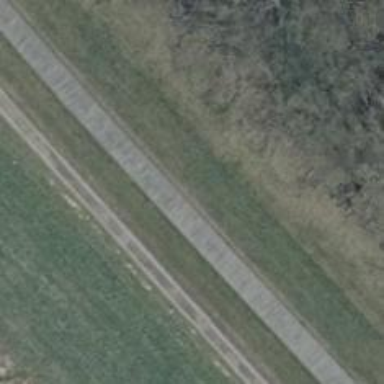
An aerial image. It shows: Asphalt track with grade1 surface.